Question: I have a .NET 3.5 project. In ajax call I create json object like this:
'''
var jsonAOData = JSON.stringify(aoData);
...
data: "{jsonAOData : '" + jsonAOData + "'}"
...
'''
then I pass it to a code behind WebMethod
'''
[WebMethod]
[ScriptMethod(ResponseFormat = ResponseFormat.Json)]
public static string jQueryDataTable(string jsonAOData)
{
// Deserialize json into object
var customObj = JsonConvert.DeserializeObject<List<NameValue>>(jsonAOData);
'''
I need to deserialize the object into a CustomParams object.
Here my object:
'''
[Serializable]
public class NameValue
{
public string Name { get; set; }
public string Value { get; set; }
}
[Serializable]
public class CustomParams
{
public string sEcho { get; set; }
public string iColumns { get; set; }
public string sColumns { get; set; }
public string iDisplayStart { get; set; }
public string iDisplayLength { get; set; }
public string mDataProp_0 { get; set; }
public string sSearch_0 { get; set; }
public string bRegex_0 { get; set; }
public string MyProperty { get; set; }
public string bSearchable_0 { get; set; }
public string bSortable_0 { get; set; }
public string mDataProp_1 { get; set; }
public string sSearch_1 { get; set; }
public string bRegex_1 { get; set; }
public string bSearchable_1 { get; set; }
public string bSortable_1 { get; set; }
public string mDataProp_2 { get; set; }
public string sSearch_2 { get; set; }
public string bRegex_2 { get; set; }
public string bSearchable_2 { get; set; }
public string bSortable_2 { get; set; }
public string mDataProp_3 { get; set; }
public string sSearch_3 { get; set; }
public string bRegex_3 { get; set; }
public string bSearchable_3 { get; set; }
public string bSortable_3 { get; set; }
public string mDataProp_4 { get; set; }
public string sSearch_4 { get; set; }
public string bRegex_4 { get; set; }
public string bSearchable_4 { get; set; }
public string bSortable_4 { get; set; }
public string mDataProp_5 { get; set; }
public string sSearch_5 { get; set; }
public string bRegex_5 { get; set; }
public string bSearchable_5 { get; set; }
public string bSortable_5 { get; set; }
public string mDataProp_6 { get; set; }
public string sSearch_6 { get; set; }
public string bRegex_6 { get; set; }
public string bSearchable_6 { get; set; }
public string bSortable_6 { get; set; }
public string mDataProp_7 { get; set; }
public string sSearch_7 { get; set; }
public string bRegex_7 { get; set; }
public string bSearchable_7 { get; set; }
public string bSortable_7 { get; set; }
public string sSearch { get; set; }
public string bRegex { get; set; }
public string iSortCol_0 { get; set; }
public string sSortDir_0 { get; set; }
public string iSortingCols { get; set; }
}
'''
I would gladly provide more information if needed. Thanks.
Update:
I have customObj with all the Names, Values
Screen is attached:

I need to still transfer all that data into CustomParams.
This is a data from debugger code behind for jsonAOData (just a string) that is passed into
'''
string jsonAOData
'''
Here a data:
'''
[{"name":"sEcho","value":1},{"name":"iColumns","value":8},{"name":"sColumns","value":",,,,,,,"},{"name":"iDisplayStart","value":0},{"name":"iDisplayLength","value":10},{"name":"mDataProp_0","value":0},{"name":"sSearch_0","value":""},{"name":"bRegex_0","value":false},{"name":"bSearchable_0","value":true},{"name":"bSortable_0","value":true},{"name":"mDataProp_1","value":1},{"name":"sSearch_1","value":""},{"name":"bRegex_1","value":false},{"name":"bSearchable_1","value":true},{"name":"bSortable_1","value":true},{"name":"mDataProp_2","value":2},{"name":"sSearch_2","value":""},{"name":"bRegex_2","value":false},{"name":"bSearchable_2","value":true},{"name":"bSortable_2","value":true},{"name":"mDataProp_3","value":3},{"name":"sSearch_3","value":""},{"name":"bRegex_3","value":false},{"name":"bSearchable_3","value":true},{"name":"bSortable_3","value":true},{"name":"mDataProp_4","value":4},{"name":"sSearch_4","value":""},{"name":"bRegex_4","value":false},{"name":"bSearchable_4","value":true},{"name":"bSortable_4","value":true},{"name":"mDataProp_5","value":5},{"name":"sSearch_5","value":""},{"name":"bRegex_5","value":false},{"name":"bSearchable_5","value":true},{"name":"bSortable_5","value":true},{"name":"mDataProp_6","value":6},{"name":"sSearch_6","value":""},{"name":"bRegex_6","value":false},{"name":"bSearchable_6","value":true},{"name":"bSortable_6","value":true},{"name":"mDataProp_7","value":7},{"name":"sSearch_7","value":""},{"name":"bRegex_7","value":false},{"name":"bSearchable_7","value":true},{"name":"bSortable_7","value":true},{"name":"sSearch","value":""},{"name":"bRegex","value":false},{"name":"iSortCol_0","value":0},{"name":"sSortDir_0","value":"asc"},{"name":"iSortingCols","value":1}]"
'''
My final code looks like this:
'''
[WebMethod]
[ScriptMethod(ResponseFormat = ResponseFormat.Json)]
public static string jQueryDataTable(string jsonAOData)
{
// Deserialize json into object
List<NameValue> jsonData = JsonConvert.DeserializeObject<List<NameValue>>(jsonAOData);
CustomParams paramObject = new CustomParams();
paramObject.sEcho = jsonData.Single(o=> o.Name == "sEcho").Value;
paramObject.iColumns = jsonData.Single(o=>o.Name == "iColumns").Value;
// the rest of the parameters
// ... code ...
}
'''
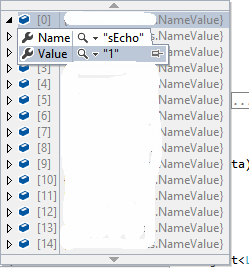
Answer: Because your JSON is an array, it deserializes to an array/list. You will either need to manually map to your CustomObject class, use reflection, or use something like AutoMapper that automate some of this reflections. You could implement a custom JSON deserializer, but it will still require you use reflection to assign values to properties. This is the simplest way to do it without reflection:
'''
var customObj = JsonConvert.DeserializeObject<List<NameValue>>(jsonAOData);
CustomParams paramObject = new CustomParams();
paramObject.sEcho = customObj.Single(o=>o.Name == 'sEcho').Value;
paramObject.iColumns = customObj.Single(o=>o.Name == 'iColumns ').Value;
// etc.
'''
If you have control over the JSON format, it would be better if you formatted like so as a flat object instead of array:
'''
{ "sEcho":"1","iColumns":8, "sColumns":5, ... }
'''
and then this can be Deserialized directly to a CustomParams object:
'''
CustomParams paramObject= JsonConvert.DeserializeObject<CustomParams>(jsonAOData);
'''
You could convert the original JSON array on the fly into a flat object from javascript before submitting it by looping through every item in the array to populate a new flat object:
'''
flatObject[arrayItem.name] = arrayItem.value;
'''